Aerial crown-view tile of a tropical tree (Barro Colorado Island, Panama), acquired 20240918:
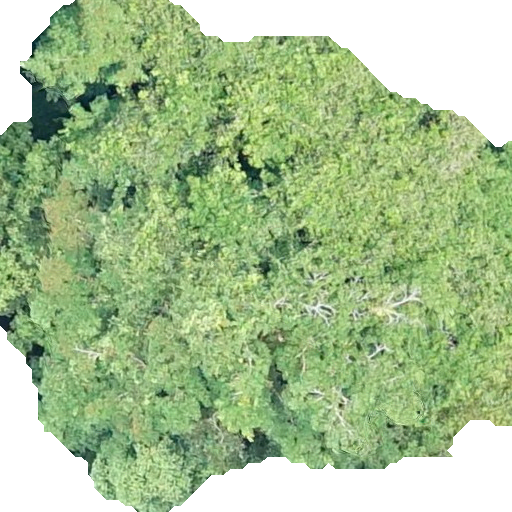
Species: Hura crepitans
GBIF accepted scientific name: Hura crepitans
Crown area: 361.14 m²